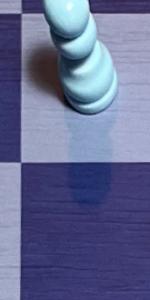
Label: Empty